Question: i am using Powershell to execute an insert statement and insert a string into a database table. The text I want to insert I get from an HTTP-Request to Confluence's REST API and containts Czech characters. Following code snipet does the job of inserting the data to the database
'''
$DAOControllerClass | Add-member -MemberType ScriptMethod -Name Get-DataBaseConnection -Value {
[OutputType([System.Data.OracleClient.OracleConnection])]
$username = $this.username
$password = $this.password
$data_source = $this.data_source
log("Executing Get-DataBaseConnection")
$connection_string = "User Id=$username;Password=$password;Data Source=$data_source"
$con = New-Object System.Data.OracleClient.OracleConnection($connection_string)
try {
$con.Open()
} catch {
throw "Could not open database connection"
}
log("Connectiong opened")
return $con
}
$DAOControllerClass | Add-Member -MemberType ScriptMethod -Name Update-CNFLPageIntoOldWorld -Value {
param(
[Parameter(Mandatory=$true)][String[]]$values
)
log("Executing Update-CNFLPageIntoBaseLayer")
try{
$con = $this.'Get-DataBaseConnection'()
$command = $con.CreateCommand()
$command.Connection = $con
$command.CommandText = [IO.File]::ReadAllText(".\Database queries\Data dictionary - Core layer queries\Update_cnfl_page_old_world.sql")
$null = $command.Parameters.Add("cnfl_page_id", $values[0])
$null = $command.Parameters.Add("label", $values[1])
$null = $command.Parameters.Add("business_pojem_html", $values[2])
$null = $command.Parameters.Add("popis_html",$values[3]) # The issue is with $values[3]
$null = $command.ExecuteNonQuery()
log("The cnfl page with the id: " + $values[0] + " got updated in the table confluence_page_old_world")
} catch {
throw ("Database Exception: " + $con.ConnectionString + ": " + $_.Exception.ToString())
} finally{
if ($con.State -eq 'Open') {
$con.close()
$command.Dispose()
}
}
}
'''
Now the text that I get passed as parameter when downloaded from a Confluence page is as follows: "Reportingove statusy a prichody/odchody klientu."
When I print this text in Powershell, everything looks fine. All letters are represented as they should be.
When I debug this code and see what text is assigned to the $command.CommandText then it also looks fine.
But when I see the result in the Database it looks like following:

So all the letters are fine except that the acutes are split away from its base letter. I tried different encodings in powershell, I tried to change the NLS settings in the Database. I also tried to write to a .txt file, encode it with utf-8, with unicode and with ISO/IEC 8859-2 only to read it from the file but this also did not work.
The only thing that works is when I hardcode the text into Powershell like this:
'''
$null = $command.Parameters.Add("popis_html","Reportingove statusy a prichody/odchody klientu.")
'''
Then I get the expected result. So it seems to me that when passing the string as an argument some conversion or encoding is happing but I have no clue what it could be because the letters actually get represented, it is just about the acutes. I have following Encoding settings in Powershell
'''
IsSingleByte : True
BodyName : iso-8859-2
EncodingName : Central European (Windows)
HeaderName : windows-1250
WebName : windows-1250
WindowsCodePage : 1250
IsBrowserDisplay : True
IsBrowserSave : True
IsMailNewsDisplay : True
IsMailNewsSave : True
EncoderFallback : System.Text.InternalEncoderBestFitFallback
DecoderFallback : System.Text.InternalDecoderBestFitFallback
IsReadOnly : True
CodePage : 1250
'''
And following nls_session_parameters
'''
NLS_LANGUAGE CZECH
NLS_TERRITORY CZECH REPUBLIC
NLS_CURRENCY Kc
NLS_ISO_CURRENCY CZECH REPUBLIC
NLS_NUMERIC_CHARACTERS ,.
NLS_CALENDAR GREGORIAN
NLS_DATE_FORMAT DD.MM.RR
NLS_DATE_LANGUAGE CZECH
NLS_SORT CZECH
NLS_TIME_FORMAT HH24:MI:SSXFF
NLS_TIMESTAMP_FORMAT DD.MM.RR HH24:MI:SSXFF
NLS_TIME_TZ_FORMAT HH24:MI:SSXFF TZR
NLS_TIMESTAMP_TZ_FORMAT DD.MM.RR HH24:MI:SSXFF TZR
NLS_DUAL_CURRENCY Kc
NLS_COMP BINARY
NLS_LENGTH_SEMANTICS BYTE
NLS_NCHAR_CONV_EXCP FALSE
'''
I tried setting the Powershell Encoding to Unicode with this line
'''
$OutputEncoding = [System.Text.Encoding]::Unicode
'''
The result in the database was the same. What else could I try?
Thank you!
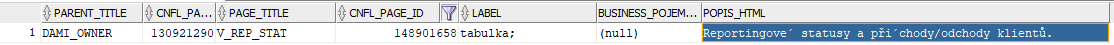
Answer: the problem is the following (I cannot personally verify this):
It sounds like what you're receiving from the Confluence REST API are <URL>
And it looks like Oracle has trouble with this normal form and supports only a , where accented letters have a direct representation as a code point (e.g., 'e', <URL>,
Therefore, you can try to <URL>:
'''
$values[3].Normalize() # Converts string $values[3] to NFC
'''